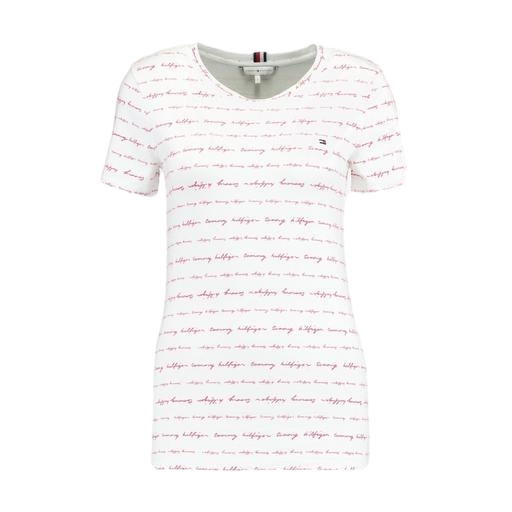
t-shirt twist graphic, multicolor signature print t-shirt, white signature print t-shirt, white background